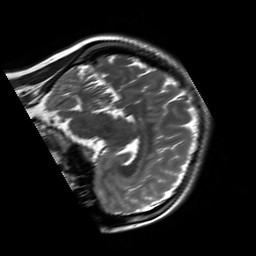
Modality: T2w
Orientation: sagittal
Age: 25
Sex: female
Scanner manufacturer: siemens
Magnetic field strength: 3 T
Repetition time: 8.53 s
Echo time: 0.091 s